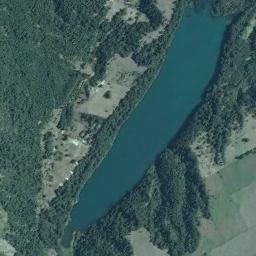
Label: lake